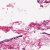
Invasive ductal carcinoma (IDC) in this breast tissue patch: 0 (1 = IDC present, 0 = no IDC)